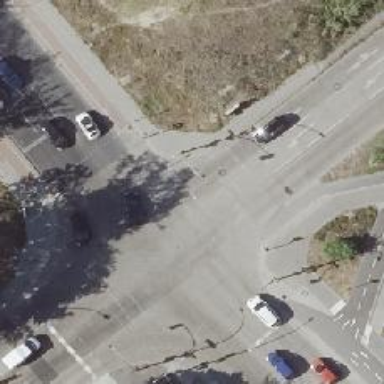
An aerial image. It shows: Asphalt cycleway with crossing controlled by traffic signals.